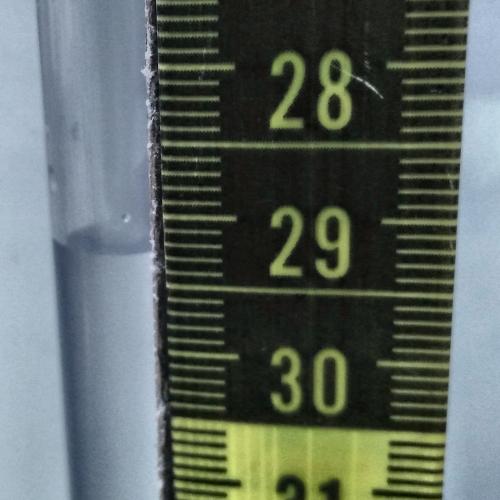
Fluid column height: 29.3 cm